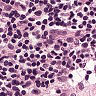
Metastatic tissue present: no